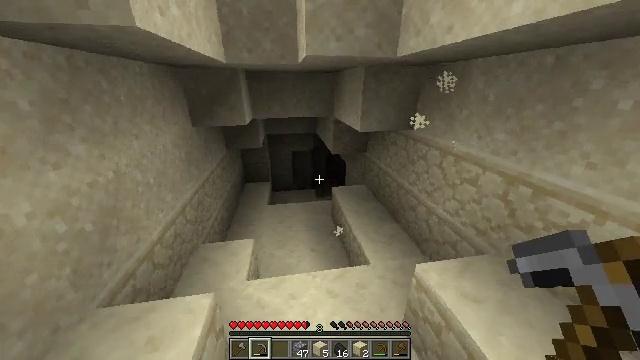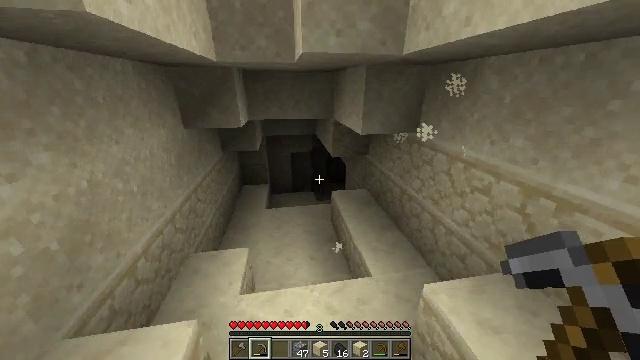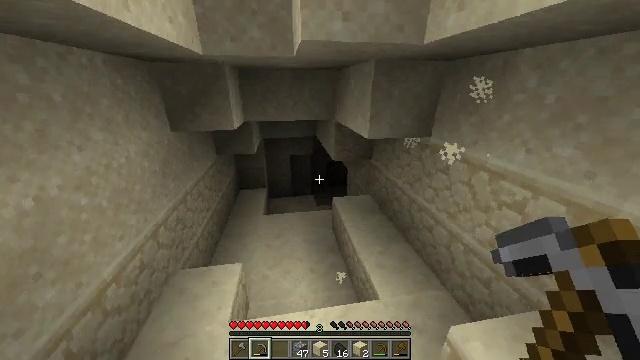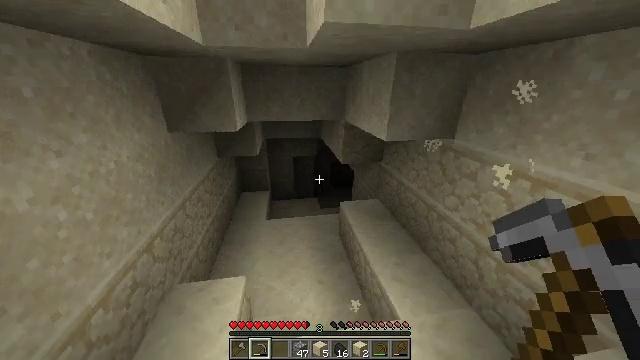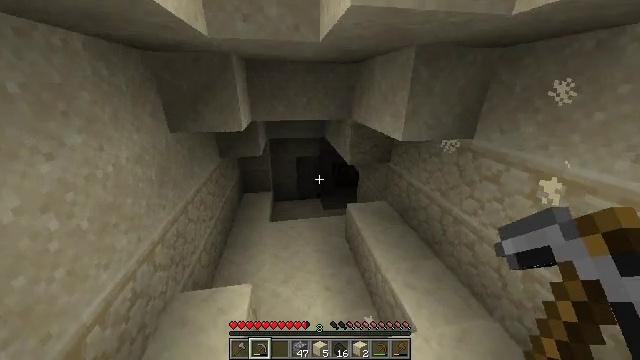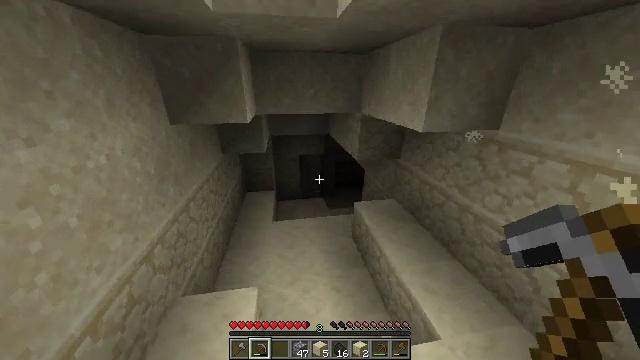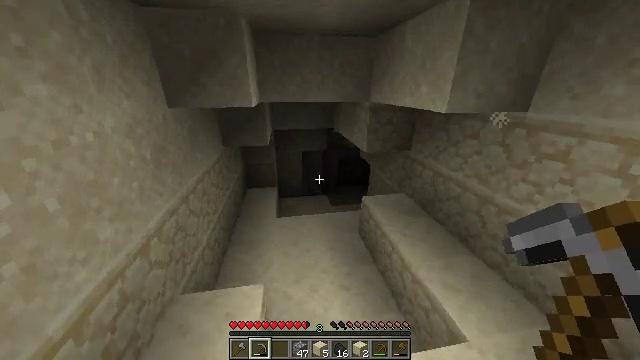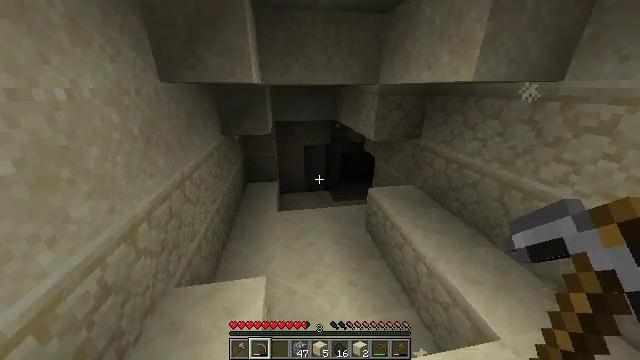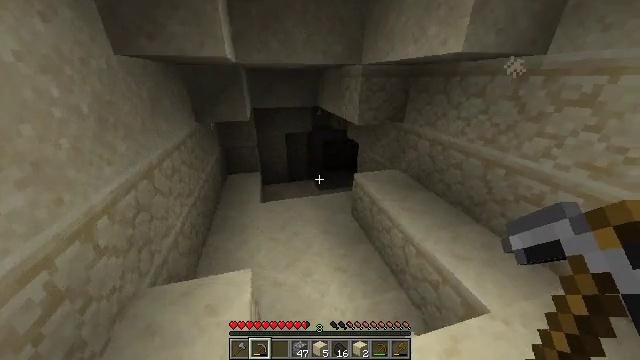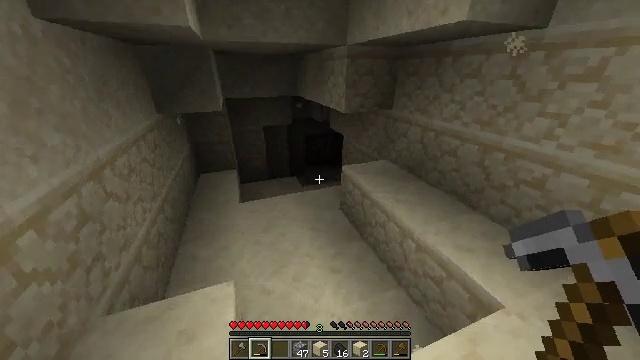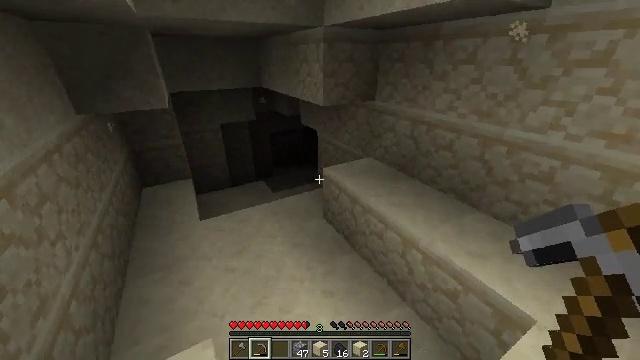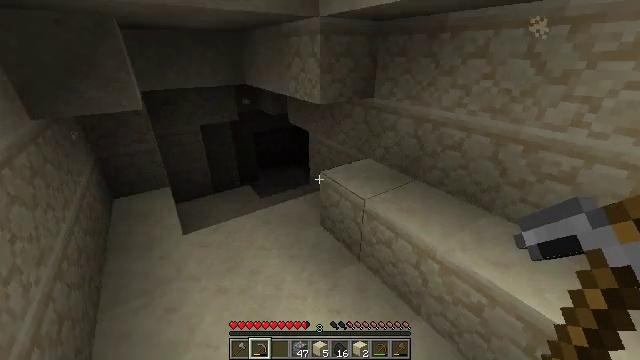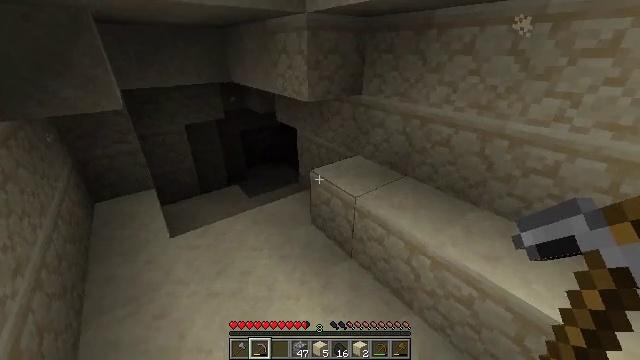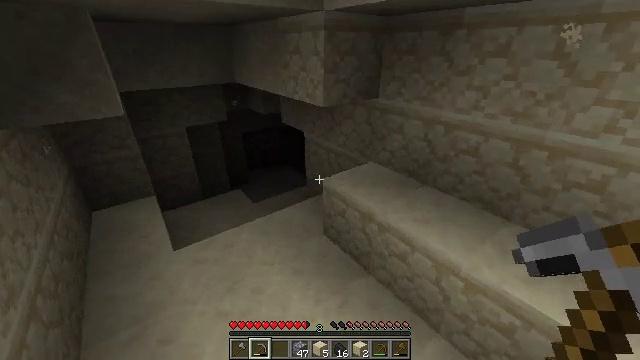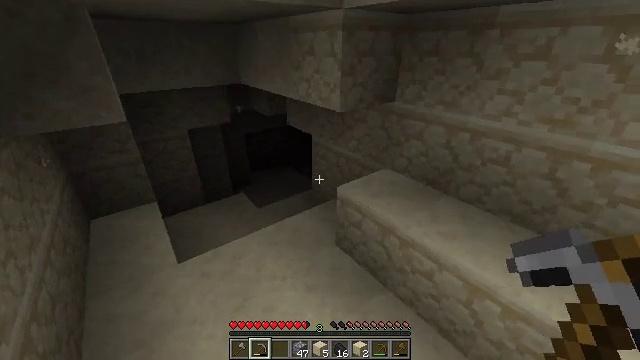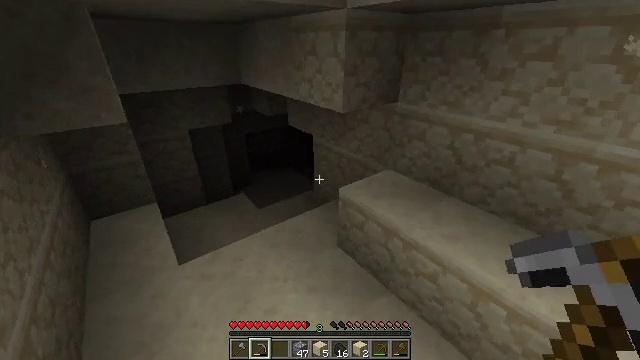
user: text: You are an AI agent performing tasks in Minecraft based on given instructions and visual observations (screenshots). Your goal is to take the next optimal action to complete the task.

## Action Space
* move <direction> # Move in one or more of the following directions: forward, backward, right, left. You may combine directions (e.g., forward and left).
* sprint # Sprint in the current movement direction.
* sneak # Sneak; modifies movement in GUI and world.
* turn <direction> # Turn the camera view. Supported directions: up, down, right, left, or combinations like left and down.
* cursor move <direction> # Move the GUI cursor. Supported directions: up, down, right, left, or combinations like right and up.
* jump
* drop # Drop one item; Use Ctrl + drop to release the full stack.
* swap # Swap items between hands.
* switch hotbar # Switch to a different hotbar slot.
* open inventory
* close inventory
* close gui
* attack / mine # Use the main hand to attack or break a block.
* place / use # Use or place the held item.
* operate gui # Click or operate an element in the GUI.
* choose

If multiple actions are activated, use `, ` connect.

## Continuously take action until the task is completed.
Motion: motion action
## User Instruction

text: Mine a hay block from the field.
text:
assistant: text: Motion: move forward
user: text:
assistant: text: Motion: move forward and move left
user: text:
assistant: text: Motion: move forward and move left
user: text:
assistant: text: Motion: move forward and move left
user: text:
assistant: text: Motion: move forward and move left
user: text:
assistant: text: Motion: move forward and move left
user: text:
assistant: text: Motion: move forward and move left
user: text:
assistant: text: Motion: move forward and move left, turn right and down
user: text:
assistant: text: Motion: move forward and move left, turn right
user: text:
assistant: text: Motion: move forward and move left, turn right
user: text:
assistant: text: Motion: move forward and move left, turn right
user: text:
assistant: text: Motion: move forward and move left, turn right
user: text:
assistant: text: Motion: move forward and move left
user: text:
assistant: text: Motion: move forward and move left
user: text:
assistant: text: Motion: move forward and move left
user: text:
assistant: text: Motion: move forward and move left
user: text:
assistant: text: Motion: move forward and move left, turn right and down
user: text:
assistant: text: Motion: move forward and move left, turn right and down
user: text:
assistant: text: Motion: move forward and move left, turn right
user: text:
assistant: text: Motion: move forward and move left
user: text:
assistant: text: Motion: move forward and move left, turn right
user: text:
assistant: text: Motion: move forward and move left, turn right
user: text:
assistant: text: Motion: move forward and move left, turn right
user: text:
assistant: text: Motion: move forward and move left, turn right
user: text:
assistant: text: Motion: move forward and move left
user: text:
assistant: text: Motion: move forward and move left
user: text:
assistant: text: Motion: move forward and move left
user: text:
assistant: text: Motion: move forward and move left
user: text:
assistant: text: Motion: move forward and move left
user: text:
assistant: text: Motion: move forward and move left